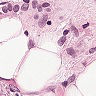
Metastatic tissue present: yes